Field crop: maize
Growth stage: 2
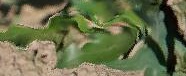
Species: maize